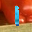
Label: 1